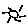
Label: sun